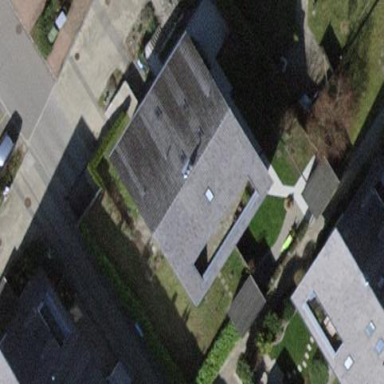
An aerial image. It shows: Terrace building.